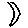
Label: moon